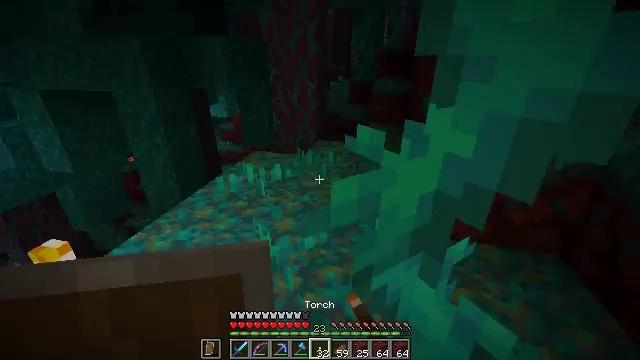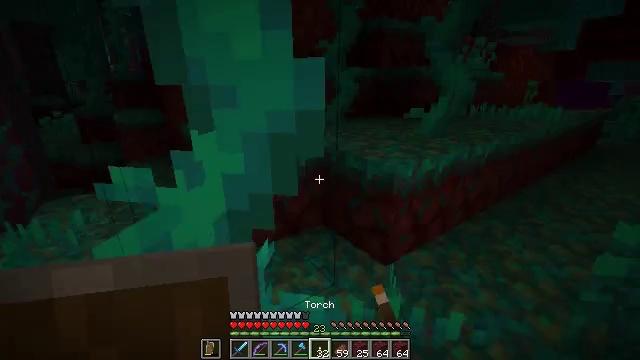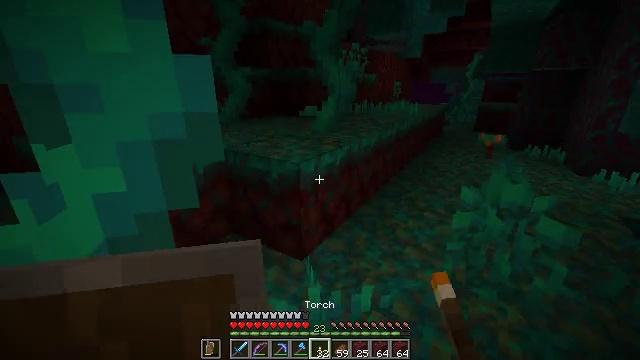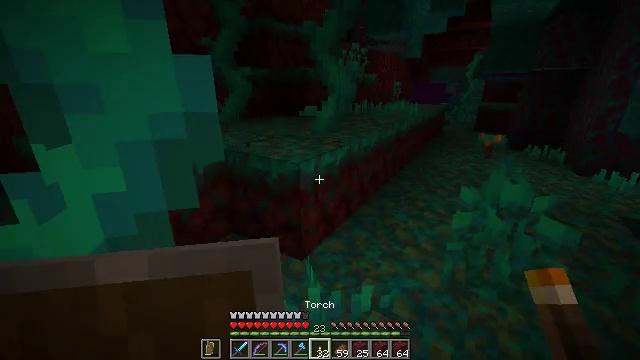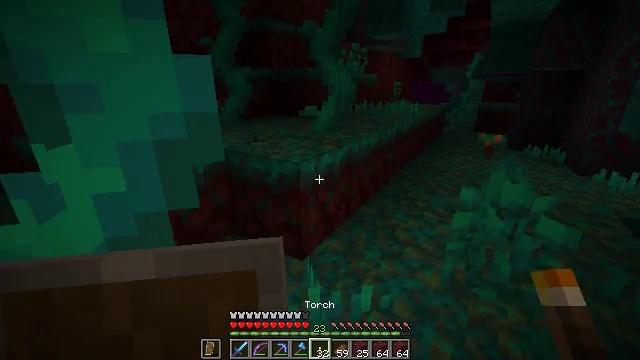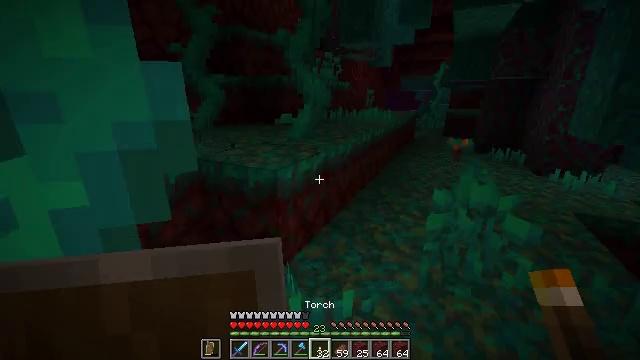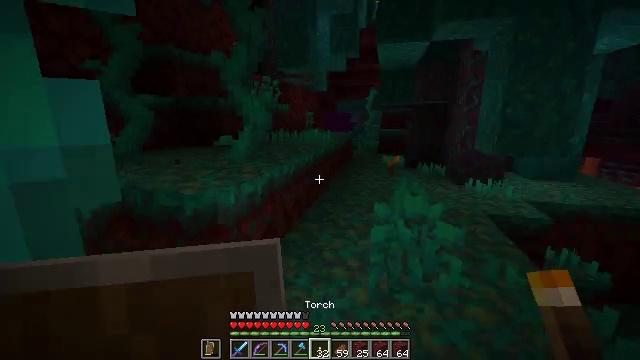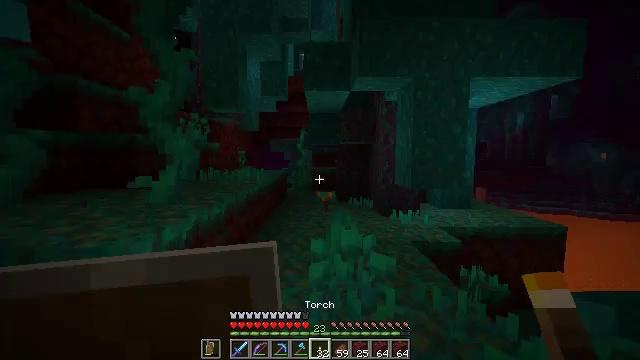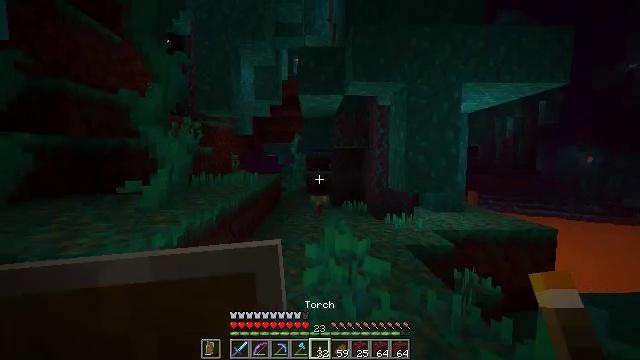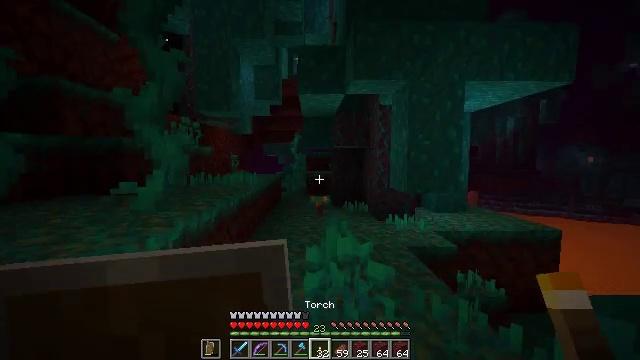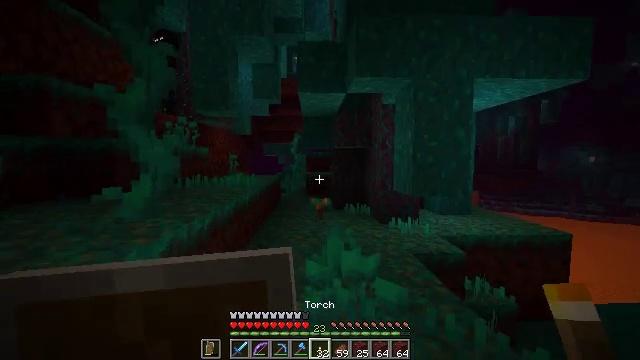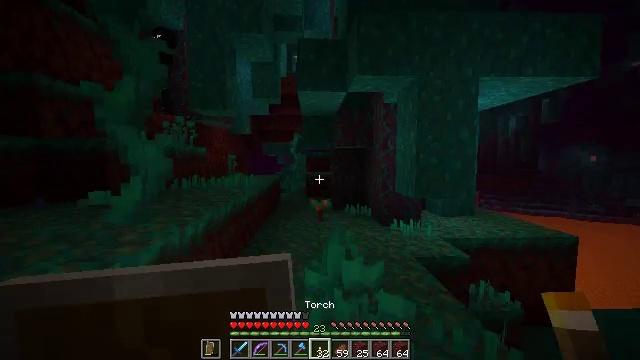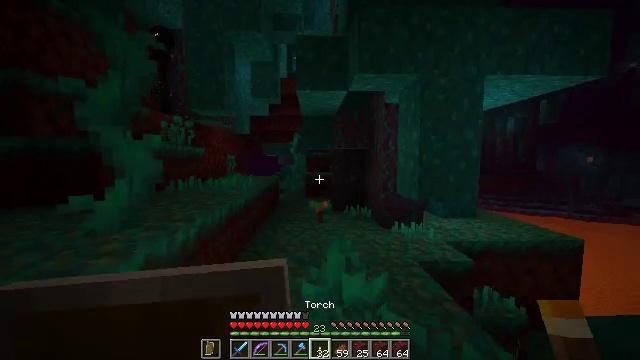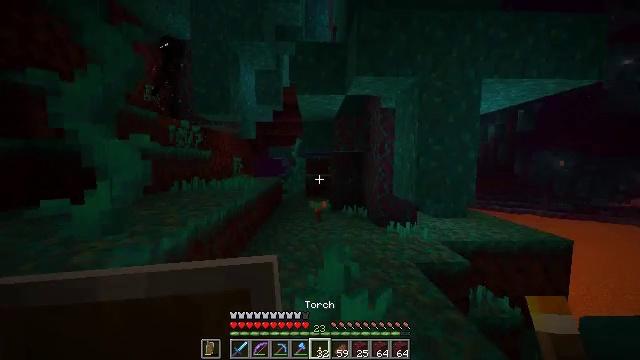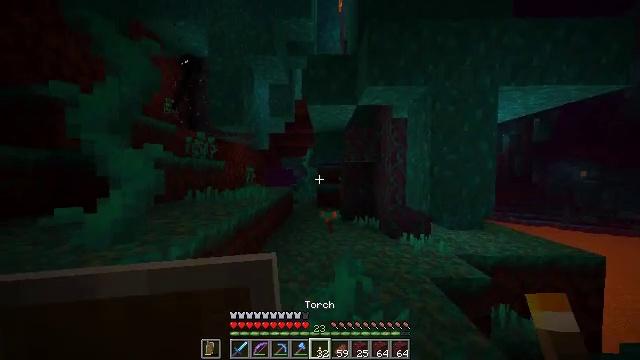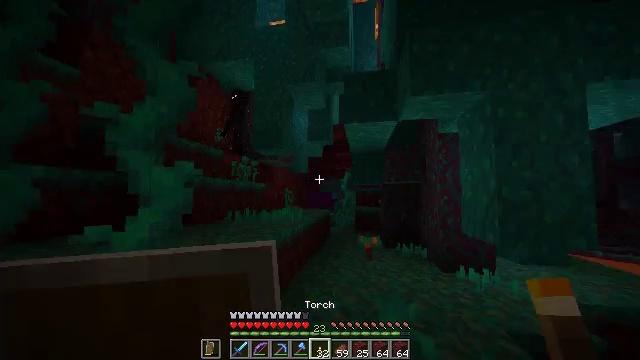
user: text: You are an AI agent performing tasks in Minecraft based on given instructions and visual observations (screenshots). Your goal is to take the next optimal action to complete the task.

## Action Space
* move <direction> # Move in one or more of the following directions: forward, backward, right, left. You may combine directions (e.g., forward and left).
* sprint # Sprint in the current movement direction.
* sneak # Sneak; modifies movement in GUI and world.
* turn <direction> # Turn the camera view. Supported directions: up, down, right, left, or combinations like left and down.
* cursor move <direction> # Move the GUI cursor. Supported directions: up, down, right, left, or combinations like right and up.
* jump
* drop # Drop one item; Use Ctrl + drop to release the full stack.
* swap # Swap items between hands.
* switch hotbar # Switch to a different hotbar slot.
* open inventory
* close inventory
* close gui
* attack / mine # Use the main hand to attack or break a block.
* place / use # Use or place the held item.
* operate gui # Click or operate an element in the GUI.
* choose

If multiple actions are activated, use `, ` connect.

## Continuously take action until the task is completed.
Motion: motion action
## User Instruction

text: Break the warped stem block.
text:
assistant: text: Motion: turn right and up
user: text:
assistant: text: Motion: turn right
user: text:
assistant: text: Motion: no_op
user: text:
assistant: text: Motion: no_op
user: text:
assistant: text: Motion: turn right and up
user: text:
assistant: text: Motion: turn right and up
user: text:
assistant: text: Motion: turn right and up
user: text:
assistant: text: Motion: move forward, turn right
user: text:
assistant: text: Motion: move forward
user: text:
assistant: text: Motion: move forward
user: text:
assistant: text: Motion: move forward, sprint
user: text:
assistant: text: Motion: move forward, sprint
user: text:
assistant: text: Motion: move forward
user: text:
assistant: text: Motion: move forward, turn left and up
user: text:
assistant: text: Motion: move forward, turn left and up
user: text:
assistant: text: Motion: move forward, turn right and up
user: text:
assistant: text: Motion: move forward
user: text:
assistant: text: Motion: move forward, turn right
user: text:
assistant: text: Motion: move forward and move right, turn right and down
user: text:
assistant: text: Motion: move forward and move right, turn right and down
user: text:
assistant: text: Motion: move forward and move right
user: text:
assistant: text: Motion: move forward
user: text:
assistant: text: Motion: move forward, turn left and down
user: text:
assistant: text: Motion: move forward
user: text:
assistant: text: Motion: move forward, turn left
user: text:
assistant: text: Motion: move forward, turn left and down
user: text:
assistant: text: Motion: move forward
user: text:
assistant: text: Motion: move forward
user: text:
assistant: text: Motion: move forward
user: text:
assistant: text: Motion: move forward